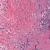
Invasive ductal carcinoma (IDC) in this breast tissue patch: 1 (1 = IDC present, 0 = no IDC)